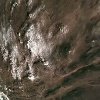
Label: land